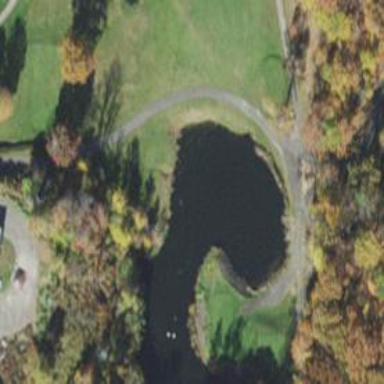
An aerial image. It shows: Pond surrounded by natural water.